Question: I need to compute  in numpy where $x_i$ and $x_j$ are rows in a matrix $X$. Now I am using loop, which is very slow. Is there any numpy native function allows such computation, like einsum:
'''
n=X.shape[0]
Y=np.zeros((n,n))
for i in range(n):
x=(X-X[i])**2
x=np.sum(x, axis=1)
Y[i]=x
return Y
'''
BTW, I am very confused with einsum. Is there any good material for its introduction. The manual page on numpy was not very clear to me.
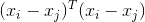
Answer: You can use <URL> as a 'vectorized' approach -
'''
import numpy as np
Y = np.sum((X - X[:,None,:])**2,2)
'''
This should be efficient with relatively smaller input arrays.
---
Seems like you are performing euclidean distance calculations and getting the squared distances. So, you can use <URL> like so -
'''
import numpy as np
from scipy.spatial import distance
Y = distance.cdist(X, X, 'sqeuclidean')
'''
This should be efficient with large input arrays.